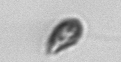
Label: Cryptophyta